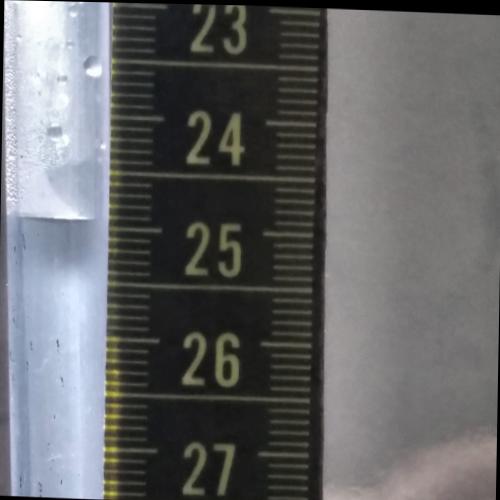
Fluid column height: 24.9 cm